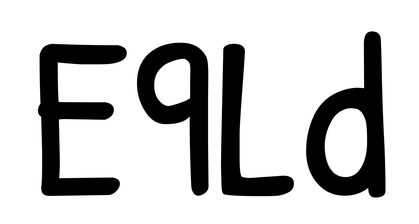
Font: PatrickHand-Regular